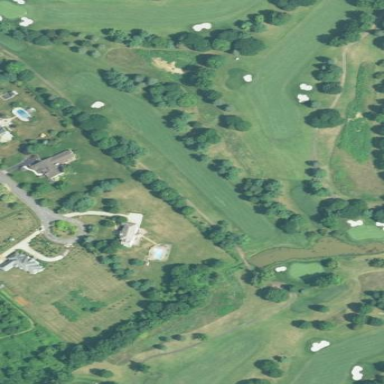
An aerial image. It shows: Golf fairway surrounded by grass.